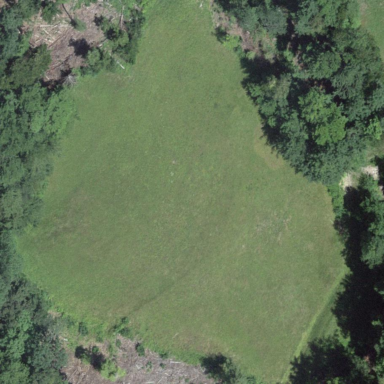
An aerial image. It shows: Beautiful meadow.